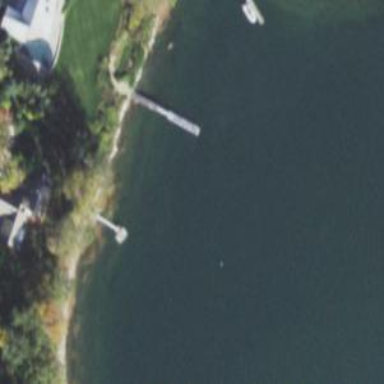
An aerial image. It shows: Man-made pier.